Field crop: maize
Growth stage: 2
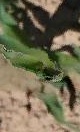
Species: maize